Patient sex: M
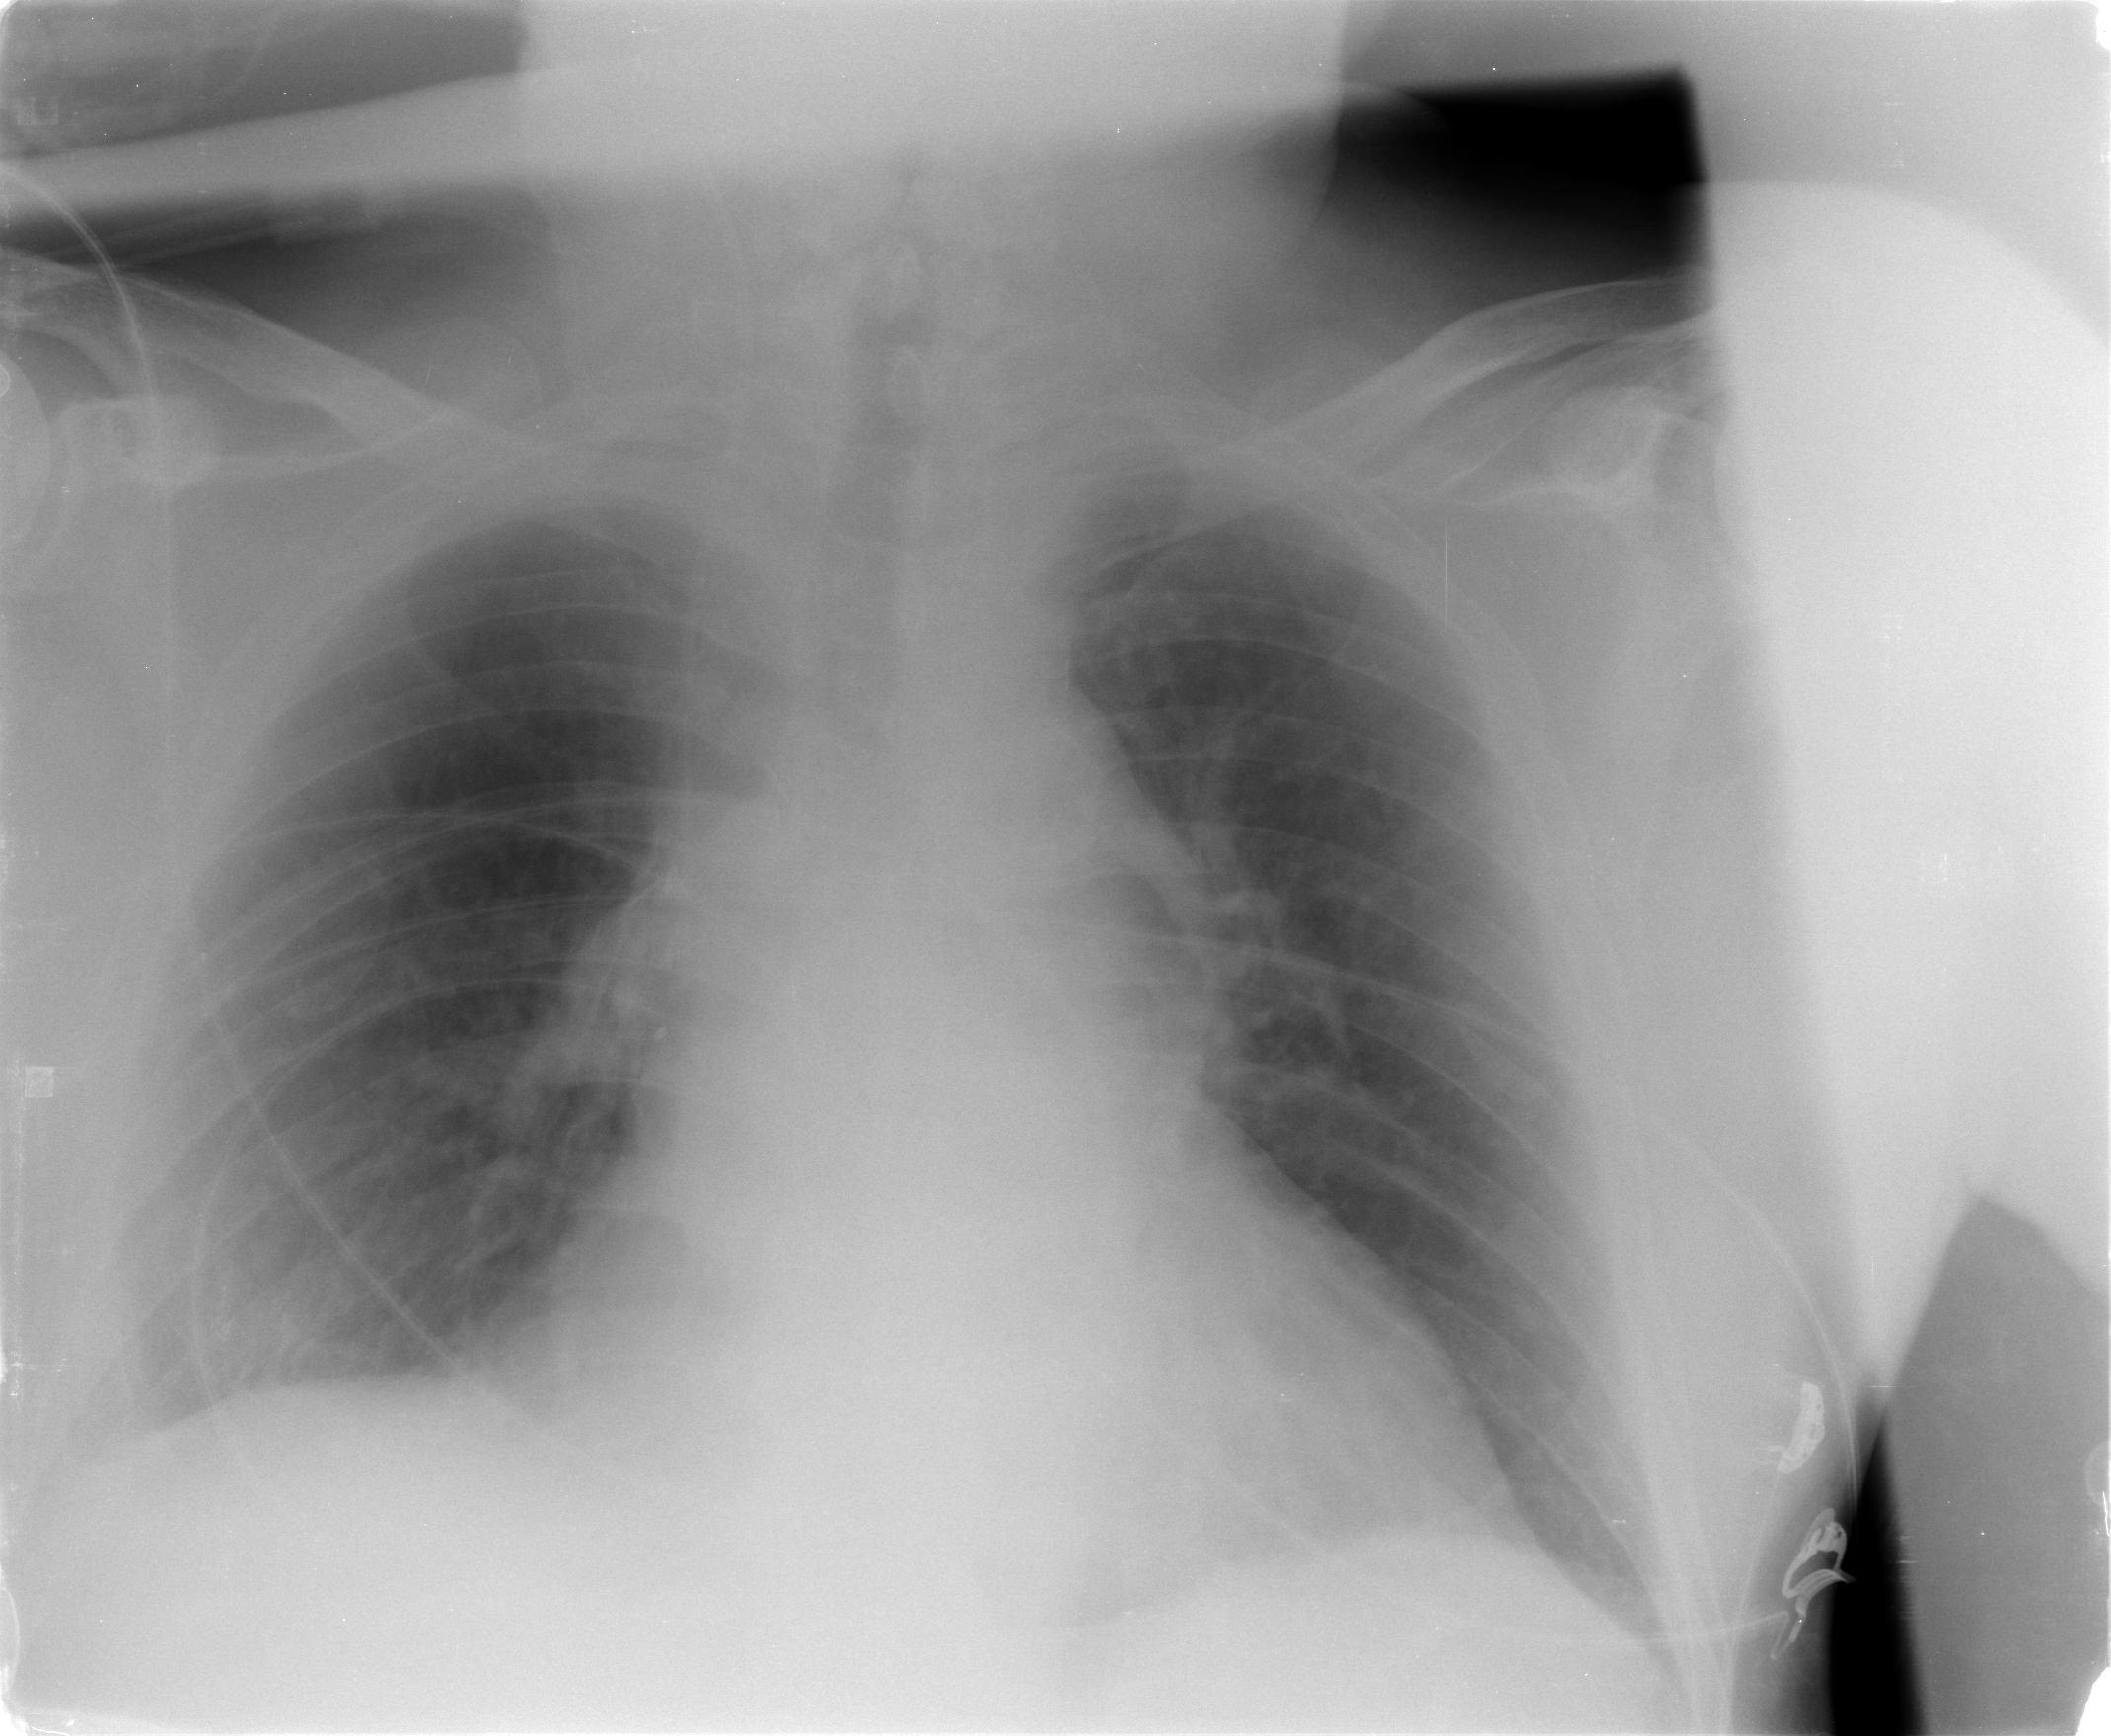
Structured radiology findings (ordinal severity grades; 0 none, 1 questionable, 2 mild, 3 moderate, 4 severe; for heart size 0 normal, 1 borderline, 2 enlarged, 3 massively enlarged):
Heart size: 2
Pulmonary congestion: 1
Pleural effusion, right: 1
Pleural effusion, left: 0
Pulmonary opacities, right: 0
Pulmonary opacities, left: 0
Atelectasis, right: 2
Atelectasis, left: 1